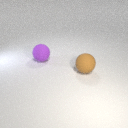
large brown rubber sphere in front of large purple rubber sphere